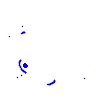
Particle: electron